Field crop: maize
Growth stage: 2
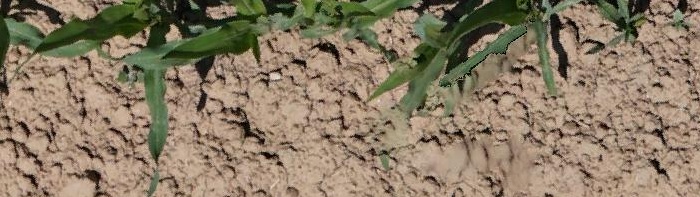
Species: maize